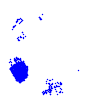
Particle: pion